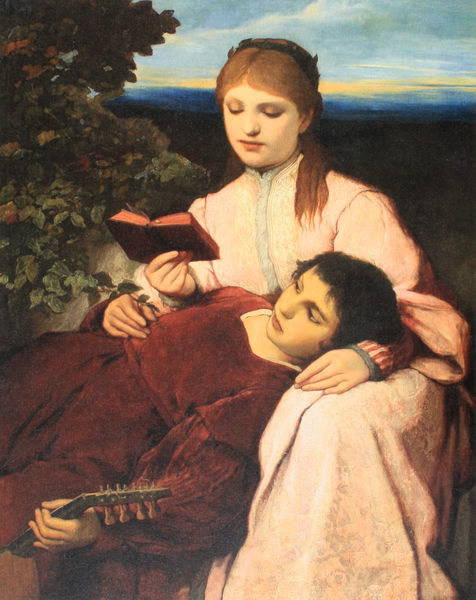
Titel: Die Musestunde, Geschwisterpaar (Szene aus Tannhäuser)
Künstler: Gabriel von Max
Standort: Berlin
Institution: Galerie Westphal
Schlagwörter: baum, blau, blätter, dunkel, gemälde, himmel, laub, mann, schatten, weiß, wolken, frauen, landschaft, mädchen, sitzen, abend, braun, frau, grau, haar, hell, hintergrund, kleid, kleider, licht, pastell, schwarz, blüten, rot, malerei, blond, jung, augen, band, geschichte, kleidung, kragen, lang, samt, hände, instrument, portrait, dämmerung, horizont, hügel, natur, strauch, busch, gebüsch, sonne, land, gewand, haare, sitzend, adel, kind, paar, tochter, gitarre, musik, pflanze, pflanzen, rosa, schulter, kinder, farbig, liebe, ruhe, liegen, schlafen, zwei, schule, abends, farben, sonnenuntergang, freizeit, lesen, musizieren, konzentriert, junge, schoß, liegend, abendrot, schwestern, penis, buch, literatur, ranke, zuneigung, efeu, singen, aufmerksam, morgenrot, eiche, laute, mandoline, lesend, freundlich, freundschaft, töchter, leier, vorlesen, purpur, anmut, zuhören, fraben, stracuh, lauschen, jugendliche, fraz, verlesen, musikinstument, sappho, bildrand, roman, mádchen, landschaft hintergrund, gutenacht geschichte, kbuch